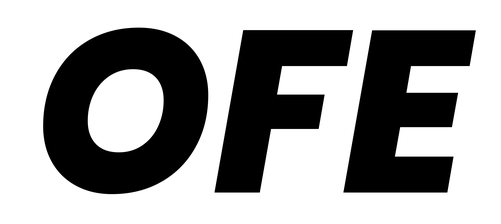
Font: Poppins-ExtraBoldItalic